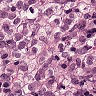
Metastatic tissue present: yes